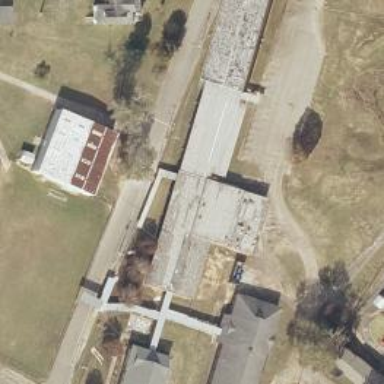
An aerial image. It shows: School building.